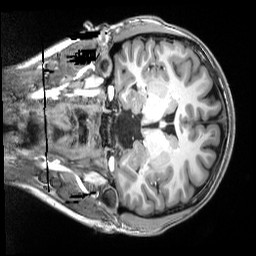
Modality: T1w
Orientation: coronal
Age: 18
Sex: female
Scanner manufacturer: siemens
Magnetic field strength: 3 T
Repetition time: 2.5 s
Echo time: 0.00343 s